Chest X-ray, AP view. Patient: 55 years old, sex F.
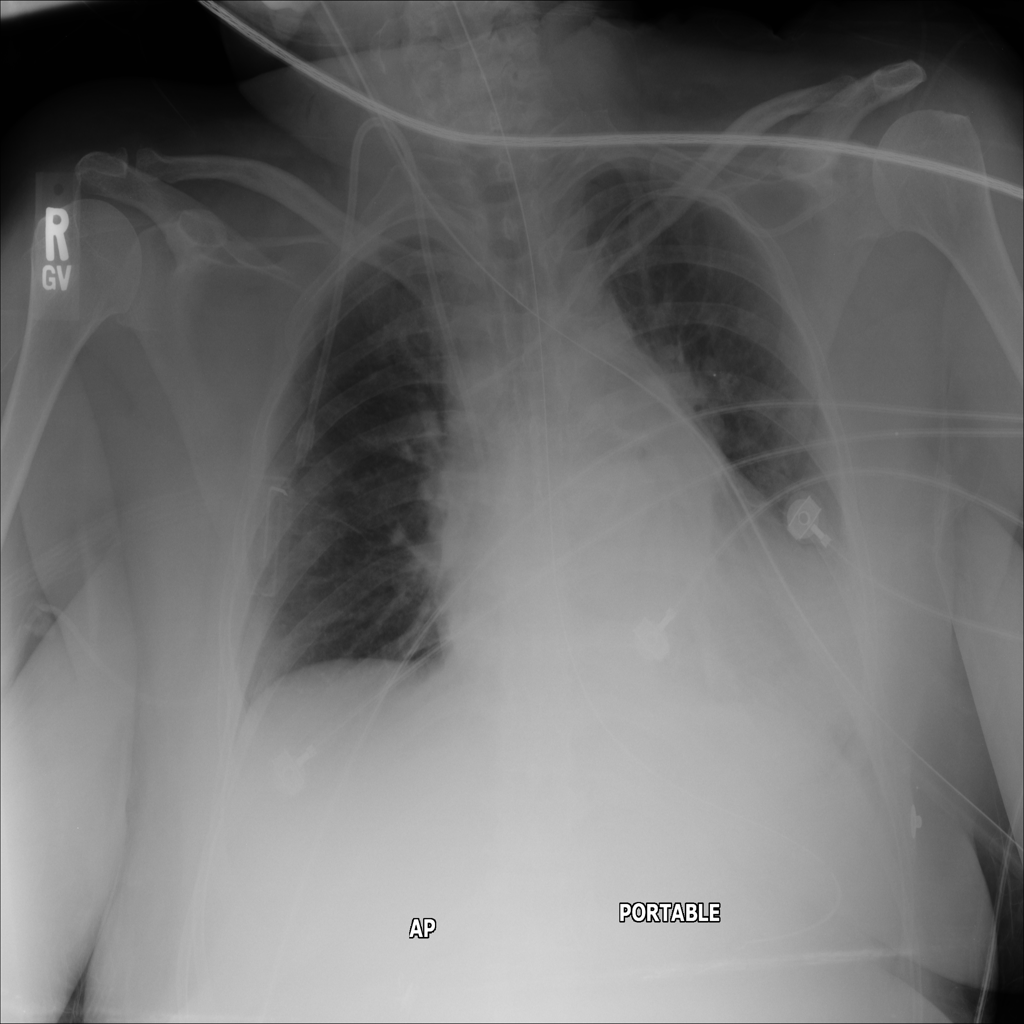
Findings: Cardiomegaly, Consolidation, Infiltration